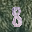
Label: 8